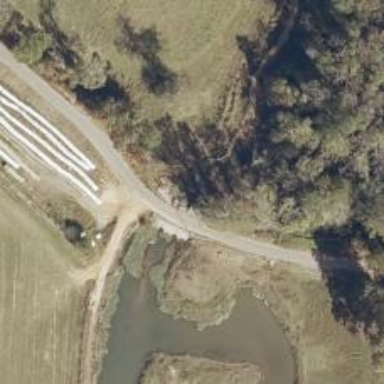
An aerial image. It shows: Culvert tunnel.